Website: bh-photo
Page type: payment
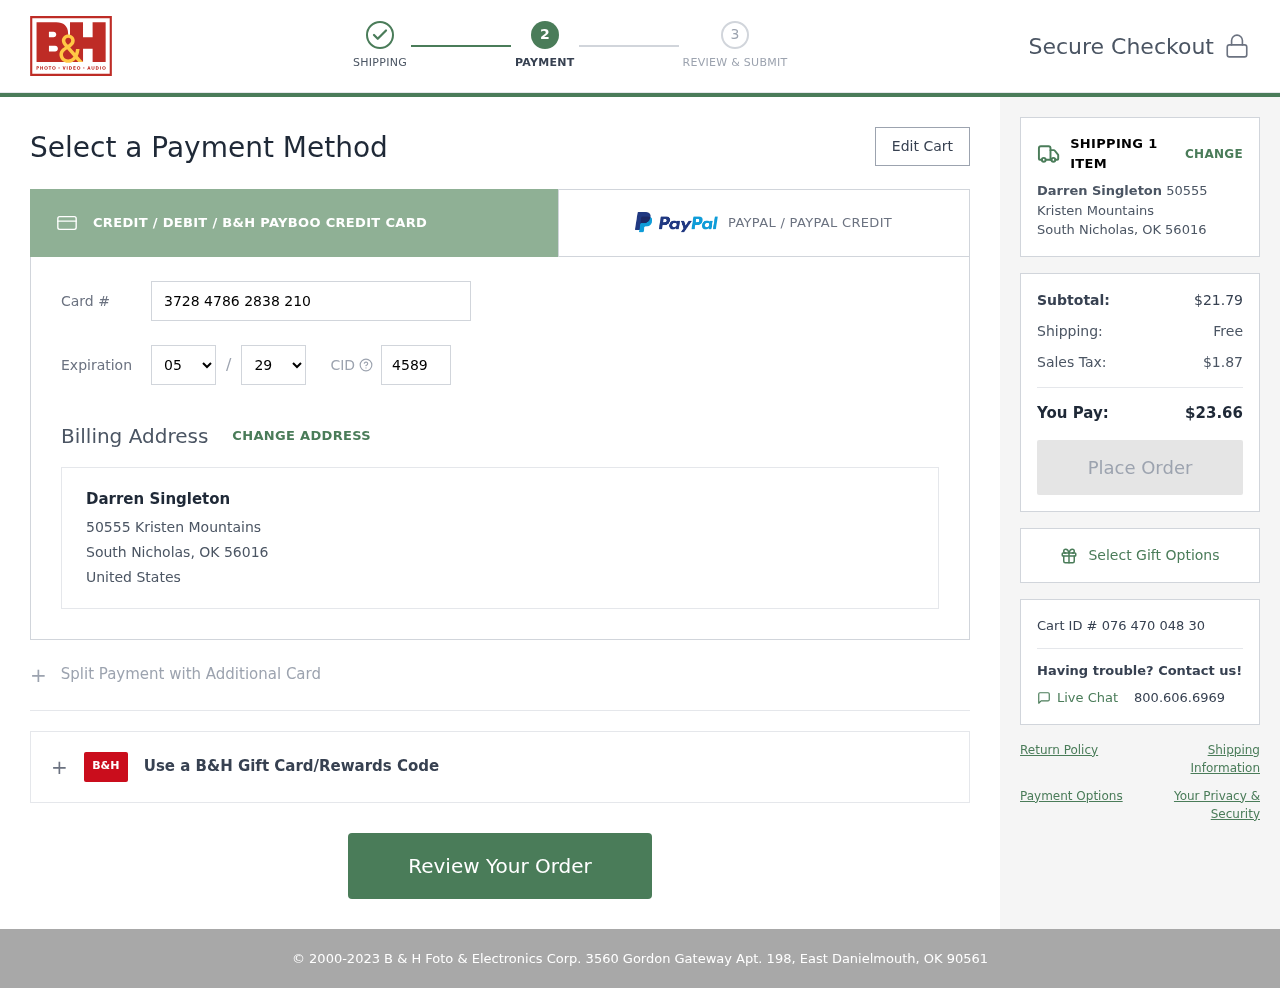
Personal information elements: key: PII_CARD_CVV
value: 4589
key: PII_CARD_EXPIRY_MONTH
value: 05
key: PII_CARD_EXPIRY_YEAR
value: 29
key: PII_CARD_NUMBER
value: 3728 4786 2838 210
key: PII_CITY_STATE_ZIP
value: South Nicholas, OK 56016
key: PII_COUNTRY
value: United States
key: PII_FULLNAME
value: Darren Singleton
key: PII_STREET
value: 50555 Kristen Mountains
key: PII_FULLNAME2
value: Darren Singleton
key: PII_CITY
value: South Nicholas
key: PII_STATE_ABBR
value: OK
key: PII_POSTCODE
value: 56016
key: PII_POSTCODE_FULL
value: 56016
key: PII_CITY_STATE
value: South Nicholas, OK
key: PII_POSTCODE_NUMERIC
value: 56016
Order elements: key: ORDER_NUM_ITEMS
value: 1
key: ORDER_SUBTOTAL
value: $21.79
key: ORDER_SHIPPING_COST
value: Free
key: ORDER_TAX
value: $1.87
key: ORDER_TOTAL
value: $23.66
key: ORDER_ID
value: Cart ID # 076 470 048 30